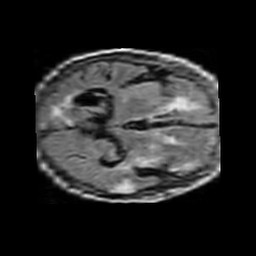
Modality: FLAIR
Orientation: axial
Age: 61
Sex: female
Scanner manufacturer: philips
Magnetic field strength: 1.5 T
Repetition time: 11 s
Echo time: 0.14 s